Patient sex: M
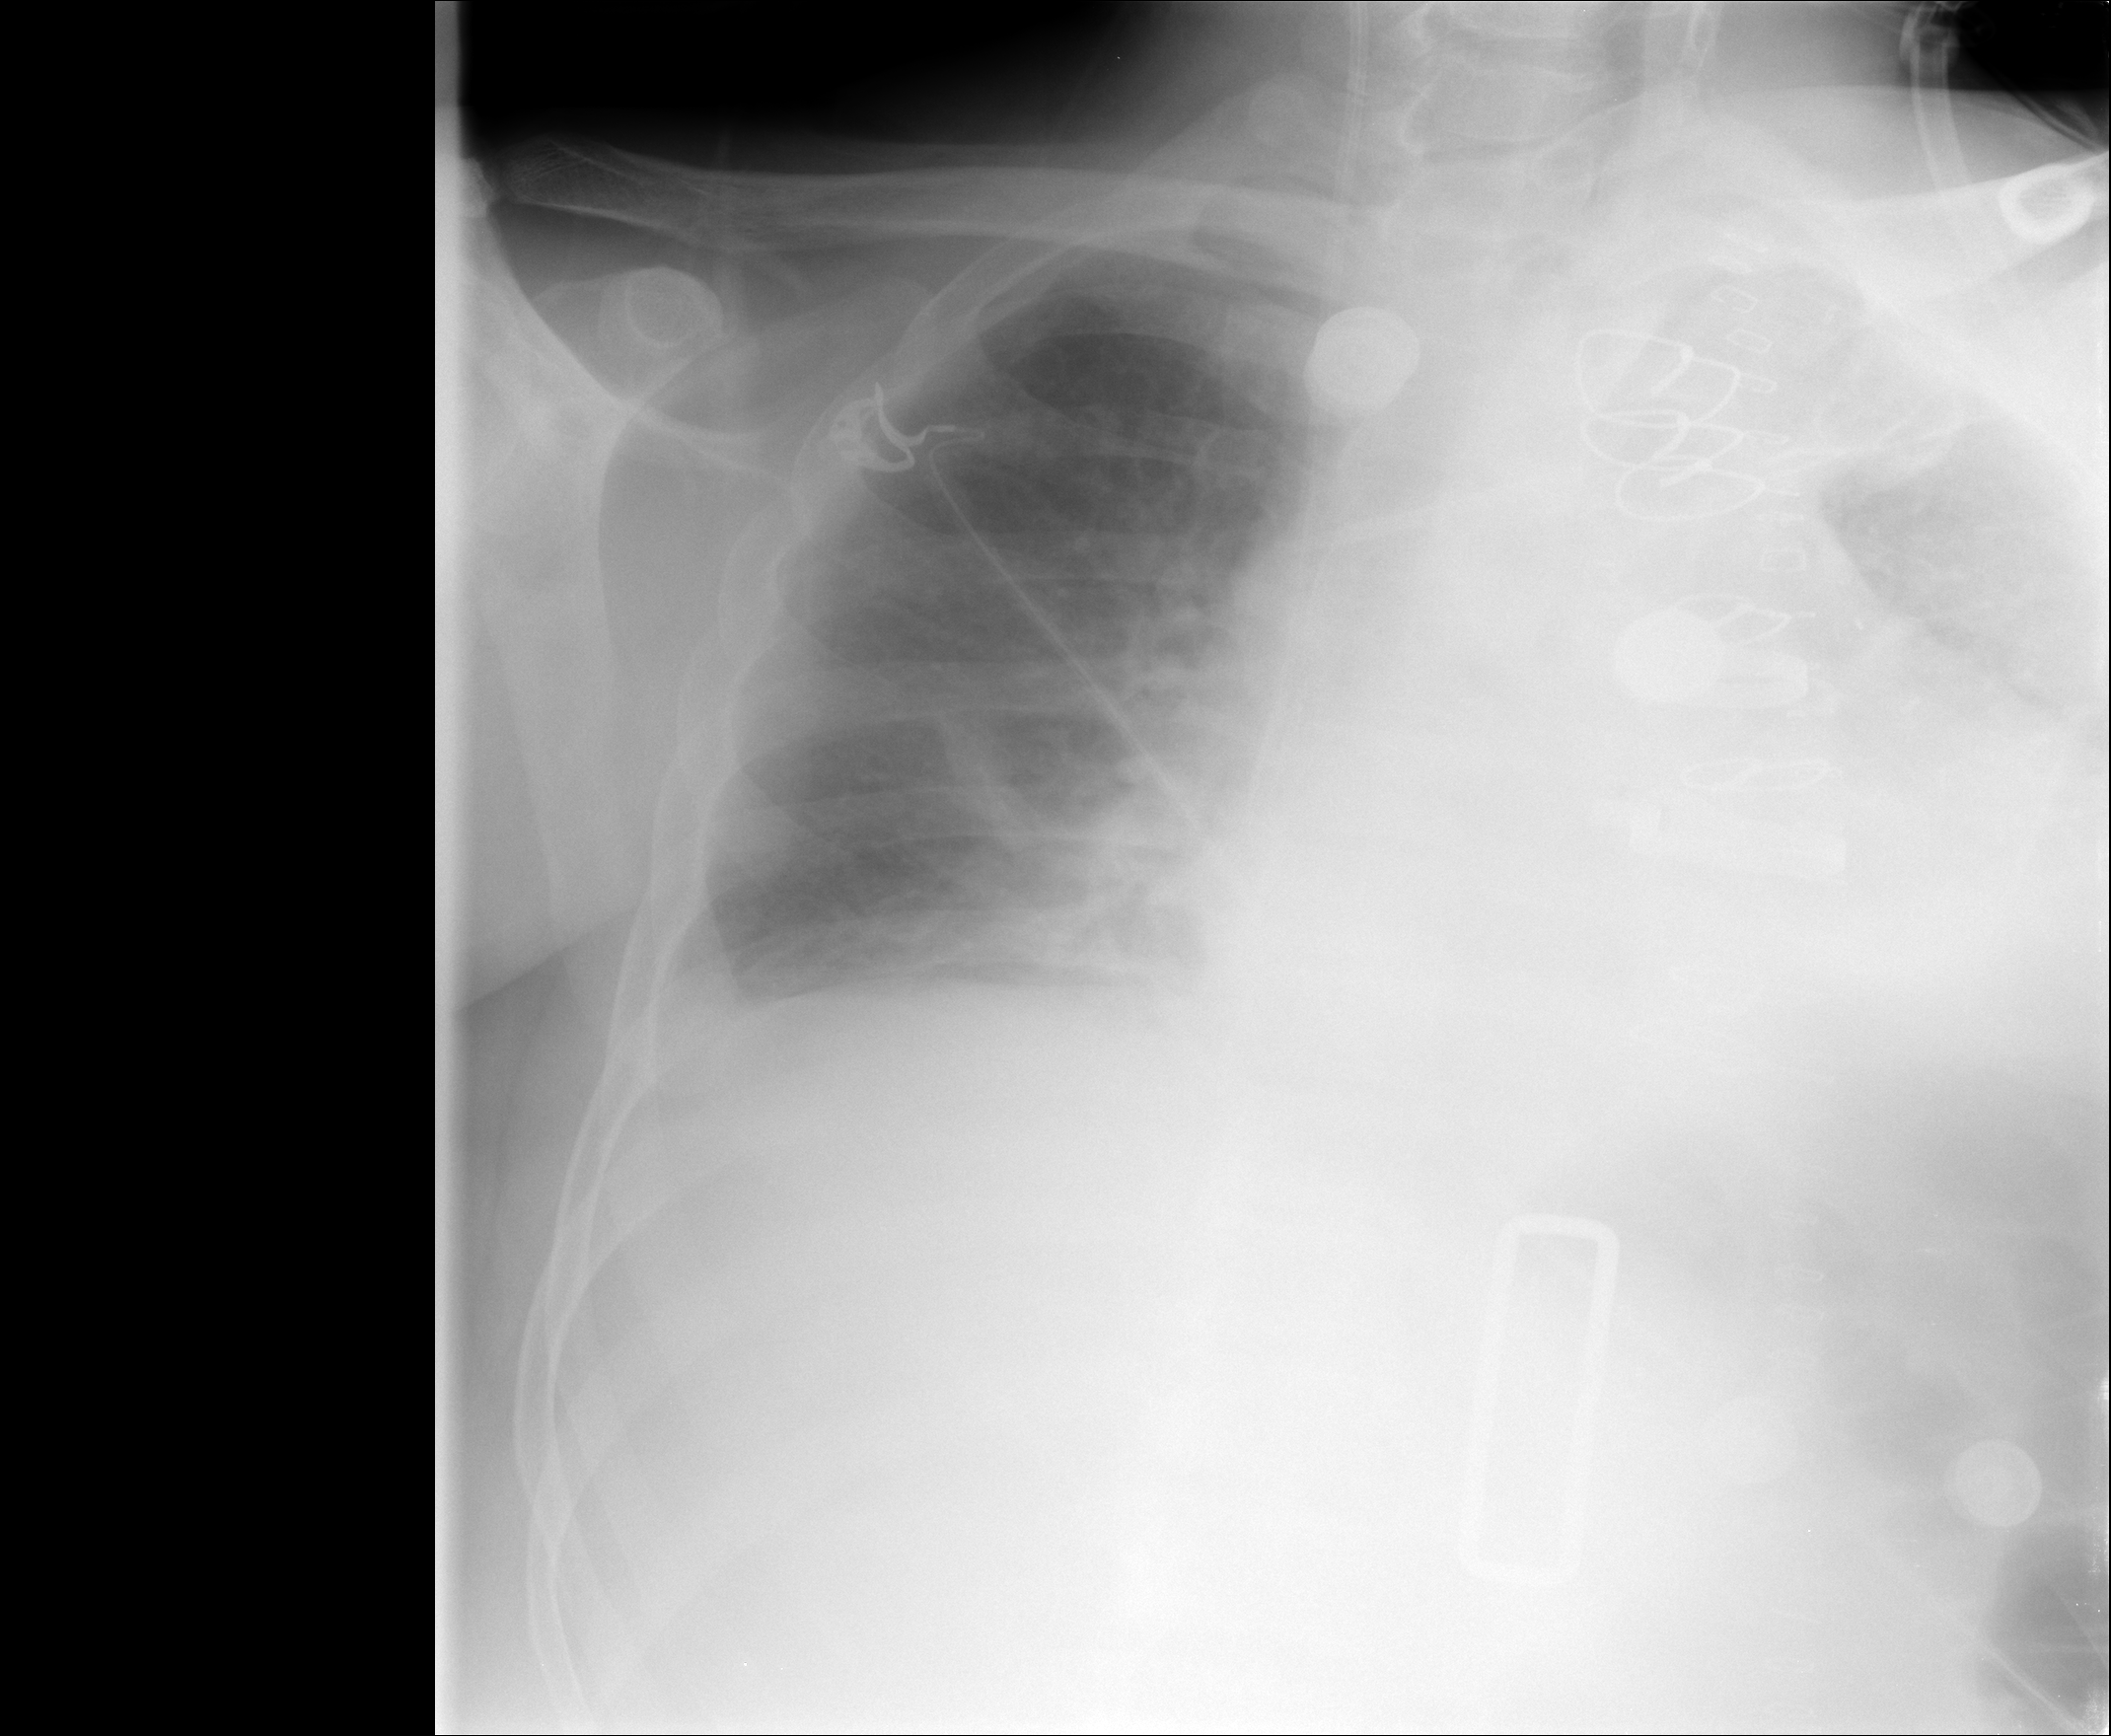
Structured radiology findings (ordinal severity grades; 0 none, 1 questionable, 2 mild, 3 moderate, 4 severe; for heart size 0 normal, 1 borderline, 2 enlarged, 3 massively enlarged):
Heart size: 2
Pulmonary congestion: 0
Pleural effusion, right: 0
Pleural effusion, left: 2
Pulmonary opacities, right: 0
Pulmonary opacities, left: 0
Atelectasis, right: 1
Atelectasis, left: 2